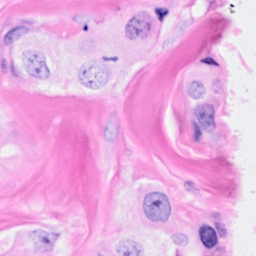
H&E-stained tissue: Breast